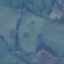
Land use / land cover: Pasture